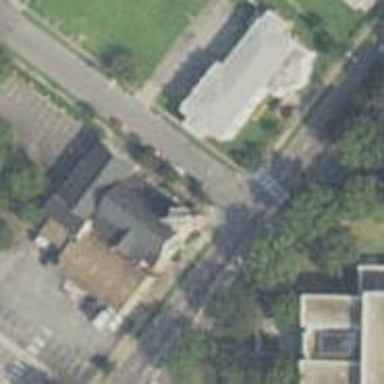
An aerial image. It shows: Building serving as place of worship.